Question: I tweaked <URL> ? I have doubts on the mathematical functions to be applied to create the style.
I am looking for a animation similar to tumblr app's animation.

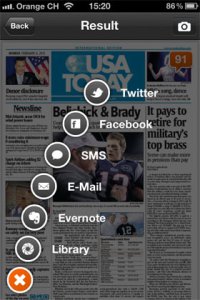
Answer: try to use , <URL>
implement RayMenu and modify <URL>
and modify the 'private static Animation'createExpandAnimation()' method with your specific coordinate.